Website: walmart
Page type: address-validator
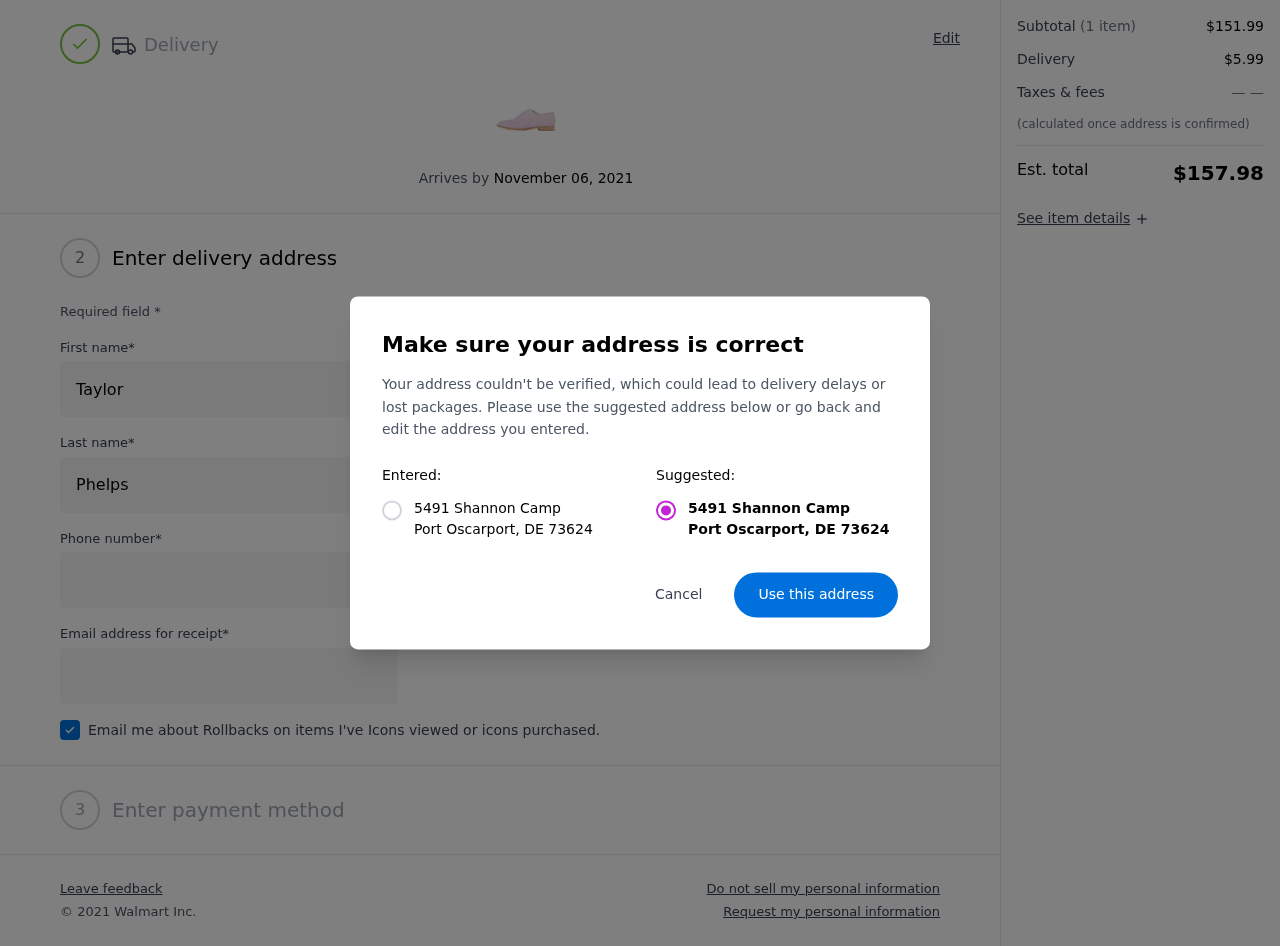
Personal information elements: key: PII_CITY
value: Port Oscarport
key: PII_POSTCODE
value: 73624
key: PII_STATE_ABBR
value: DE
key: PII_STREET
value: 5491 Shannon Camp
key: PII_FIRSTNAME
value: Taylor
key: PII_LASTNAME
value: Phelps
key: PII_PHONE
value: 7013049421
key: PII_EMAIL
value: taylorphelps@gmail.com
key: PII_POSTCODE_FULL
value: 73624
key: PII_POSTCODE_NUMERIC
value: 73624
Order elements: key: ORDER_DELIVERY_DATE
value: November 06, 2021
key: ORDER_SUBTOTAL
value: $151.99
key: ORDER_SHIPPING_COST
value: $5.99
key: ORDER_TOTAL
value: $157.98